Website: home-depot
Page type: delivery-shipping
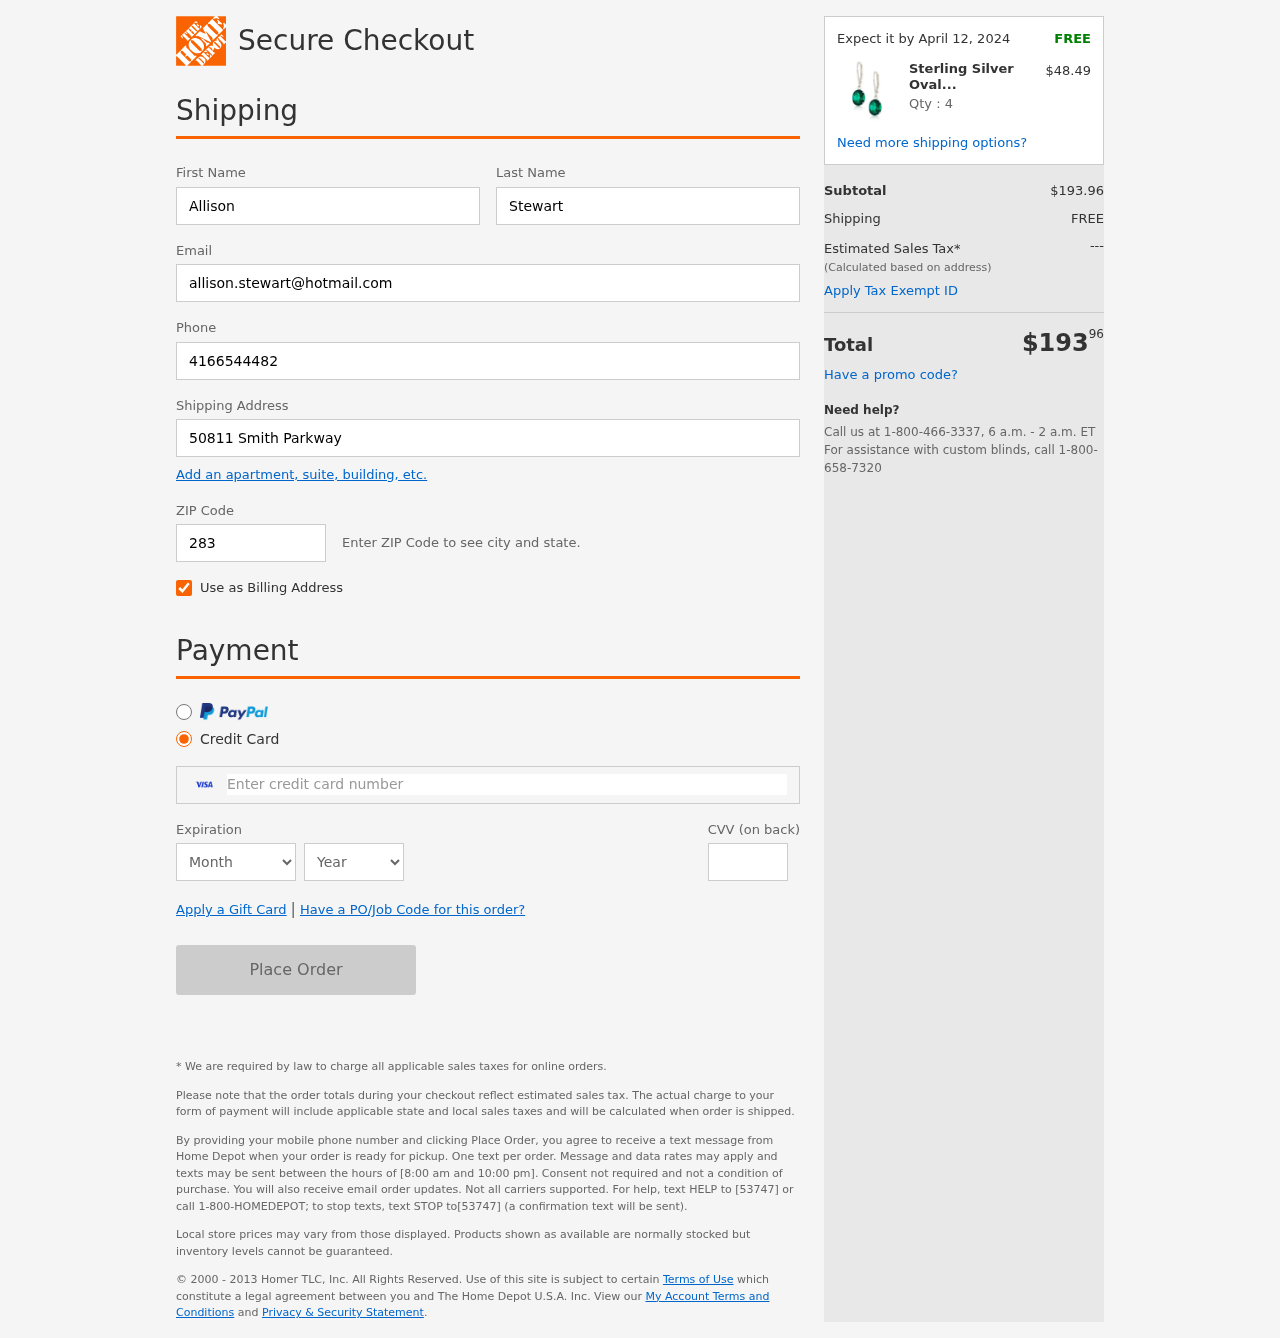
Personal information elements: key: PII_CARD_CVV
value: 162
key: PII_CARD_EXPIRY_MONTH
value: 10
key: PII_CARD_EXPIRY_YEAR
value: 29
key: PII_CARD_NUMBER
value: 4775 5045 9172 5243
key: PII_EMAIL
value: allison.stewart@hotmail.com
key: PII_FIRSTNAME
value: Allison
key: PII_LASTNAME
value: Stewart
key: PII_PHONE
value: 4166544482
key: PII_POSTCODE
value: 28354
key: PII_STREET
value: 50811 Smith Parkway
Product elements: key: PRODUCT1_NAME
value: Sterling Silver Oval Gemstone Dangle Earrings
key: PRODUCT1_PRICE
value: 48.49
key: PRODUCT1_QUANTITY
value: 4
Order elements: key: ORDER_DELIVERY_DATE
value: Expect it by April 12, 2024
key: ORDER_SUBTOTAL
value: $193.96
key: ORDER_SHIPPING_COST
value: FREE
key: ORDER_TOTAL
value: $19396